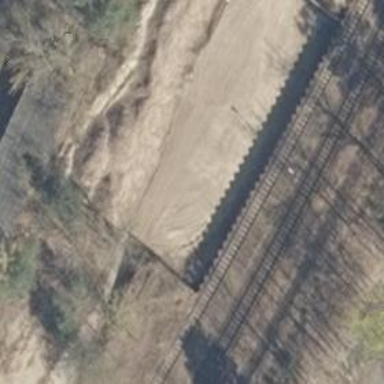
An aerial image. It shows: Abandoned railway.